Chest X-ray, PA view. Patient: 37 years old, sex F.
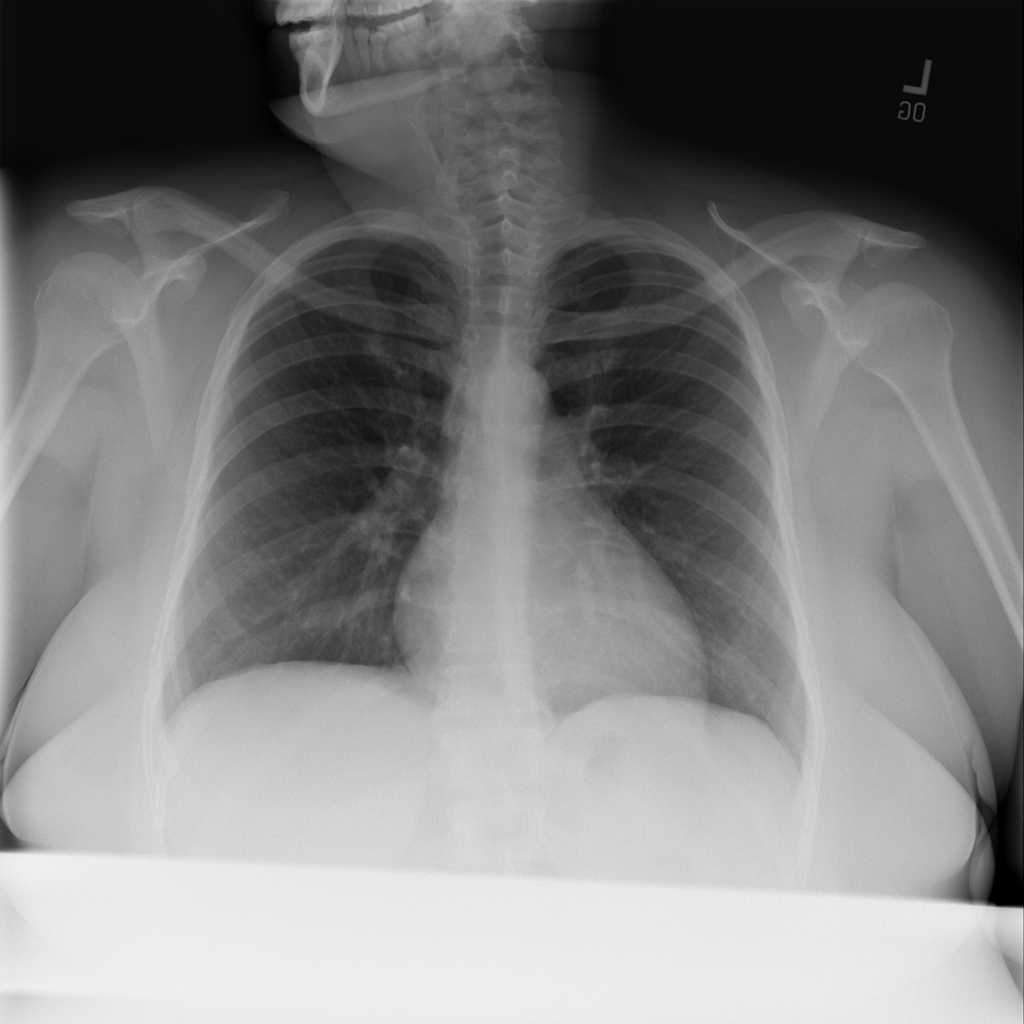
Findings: Infiltration